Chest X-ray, PA view. Patient: 40 years old, sex M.
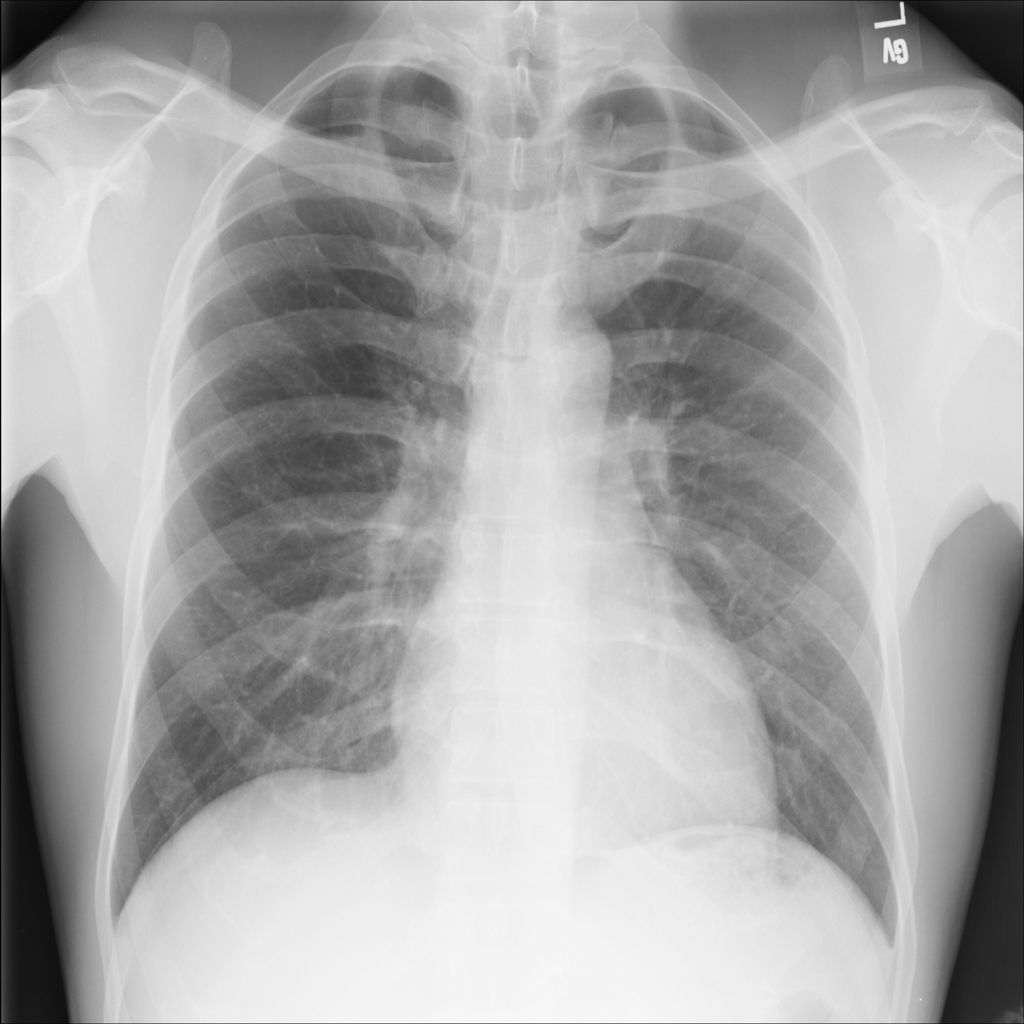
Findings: No Finding